Question: I'm currently putting a basic page together using the Bootstrap framework in an ASP.NET MVC project.
I'm implementing a footer on the page using a NavBar class that is positioned statically at the bottom of the page. This works fine, but I'm left with a gap - as denoted by the red and yellow arrow in the image below' between the footer and the bottom of the page. I want the footer to go to the bottom of the page, how do I implement this?

Here is the current layout of the page:
'''
<html>
<head>
<meta charset="utf-8" />
<link href="\Bootstrap\cssootstrap.css" rel="stylesheet" />
<link href="\Bootstrap\cssootstrap-responsive.css" rel="stylesheet" />
<link href="\Bootstrap\cssootstrap-responsive.min.css" rel="stylesheet" />
<script src="\Scripts\jquery-2.1.1.min.js"></script>
<script src="\Bootstrap\jsootstrap.js"></script>
<title>
Hello!
</title>
</head>
<body>
<nav class="navbar navbar-inverse navbar-static-top">
<div class="navbar-inner">
<a class="brand">Test Site</a>
<a class="btn btn-navbar" data-toggle="collapse" data-target=".nav-collapse">
<span class="icon-bar"></span>
<span class="icon-bar"></span>
<span class="icon-bar"></span>
</a>
<div class="nav-collapse collapse">
<ul class="nav">
<li><a href="/Articles/List">Articles</a></li>
<li><a href="/Blogs/All">Blog</a></li>
<li><a href="/About">About</a></li>
<li class="dropdown">
<a class="dropdown-toggle" data-toggle="dropdown" href="#">
Test drop down
<b class=" caret"></b>
</a>
<ul class="dropdown-menu" role="menu" aria-labelledby="dropdownmenu">
<li><a href="http://www.google.com">Google</a></li>
<li><a href="http://www.amazon.com">Amazon</a></li>
<li><a href="http://www.aol.com">AOL</a></li>
</ul>
</li>
</ul>
</div>
</div>
</nav>
<div class="container">
<div class="row-fluid">
<div id="slidingCarousel" class="carousel slide">
<div class="carousel-inner">
<div class="item">
<img src="/Content/NewPana1.jpg" />
<div class="carousel-caption">
<h4>Pic1</h4>
<p>This is a pic</p>
</div>
</div>
<div class="item">
<img src="/Content/NewPana2.jpg" />
<div class="carousel-caption">
<h4>Pic2</h4>
<p>This is a pic</p>
</div>
</div>
<div class="item">
<img src="/Content/NewPana3.jpg" />
<div class="carousel-caption">
<h4>Pic3</h4>
<p>This is a pic</p>
</div>
</div>
</div>
<a class="carousel-control left" href="#slidingCarousel" data-slide="prev">&lsaquo;</a>
<a class="carousel-control right" href="#slidingCarousel" data-slide="next">&rsaquo;</a>
</div>
</div>
<script>
$(function () {
$('.carousel').carousel({
interval: 7000
});
});
</script>
<div class="row-fluid">
<div class="span12">
<div class="img-rounded">
<div class="hero-unit HeroUnitBackground">
<h1>Test</h1>
<p>Paragraph FTW</p>
<p><a class="btn btn-primary btn-large">Learn more</a></p>
</div>
</div>
</div>
</div>
<div class="row-fluid">
<div class="span4">
<h2>Lorem ipsum dolor sit amet, consectetur adipiscing elit.</h2><br />
Vivamus dictum ultricies nunc, nec egestas nisi molestie vel.
Sed sed tortor et nibh tincidunt vulputate. Cum sociis natoque penatibus et magnis
dis parturient montes, nascetur ridiculus mus. Duis porta, elit in pretium blandit,
felis enim auctor felis, quis porta augue tortor vel felis. Maecenas metus sapien,
laoreet eu magna id, interdum dapibus ligula. Sed vestibulum lectus lacus, ac varius quam fermentum et.
<br /><br />
</div>
<div class="span4">
<h2>Sed pulvinar nisi ut neque rhoncus, at aliquam mi scelerisque.</h2><br />
Suspendisse ac tempor tortor. Curabitur libero urna, scelerisque quis commodo ac,
sodales eu metus. Mauris rhoncus sit amet risus et eleifend. Mauris consectetur velit dui,
ut molestie risus porta nec. Mauris egestas in risus a scelerisque. Aliquam blandit,
ante adipiscing iaculis vehicula, magna mi imperdiet purus, convallis dignissim nisi velit nec justo.
Nullam et leo non lectus pretium tincidunt. Morbi congue enim eu aliquam tempor. Sed in imperdiet felis,
sed placerat arcu. Aliquam ligula orci, suscipit non lorem non, aliquet congue sapien.
<br /><br />
</div>
<div class="span4">
<h2>Nullam laoreet nisi ac ipsum semper, ornare auctor justo.</h2><br />
Suspendisse ac tempor tortor. Curabitur libero urna, scelerisque quis commodo ac,
sodales eu metus. Mauris rhoncus sit amet risus et eleifend. Mauris consectetur velit dui,
ut molestie risus porta nec. Mauris egestas in risus a scelerisque. Aliquam blandit,
ante adipiscing iaculis vehicula, magna mi imperdiet purus, convallis dignissim nisi velit nec justo.
Nullam et leo non lectus pretium tincidunt. Morbi congue enim eu aliquam tempor. Sed in imperdiet felis,
sed placerat arcu. Aliquam ligula orci, suscipit non lorem non, aliquet congue sapien.
<br /><br />
</div>
</div>
<div class="row-fluid">
<div class=" span12"><img class="img-rounded" src="/Content/NewPana4.jpg"> </div>
</div>
<div class="row-fluid">
<div class="span6">
<h2>
Neque porro quisquam est qui dolorem ipsum quia dolor sit amet, consectetur, adipisci velit
</h2>
Morbi sollicitudin, leo at tristique hendrerit, lacus purus posuere eros,
quis feugiat mauris nisl ut eros. Aliquam id dapibus turpis, ut laoreet neque.
Curabitur elit arcu, congue ac augue in, tempor pharetra ante. Nulla eu iaculis lorem.
Nullam convallis nibh vel vulputate convallis. Suspendisse eget sollicitudin quam.
Suspendisse eu mi enim. Fusce mollis nec eros sit amet interdum. Donec non euismod arcu.
Integer porta, arcu eget porttitor feugiat, lorem ante congue sem, nec aliquet neque mauris id nulla.<br /><br />
<div class=" text-center">
<img class="img-rounded" src="\Content\Land1.jpg" />
</div>
<br /><br />
</div>
<div class="span6">
<div class="FooterBackground">
<h2>
Neque porro quisquam est qui dolorem ipsum quia dolor sit amet, consectetur, adipisci velit
</h2>
Morbi sollicitudin, leo at tristique hendrerit, lacus purus posuere eros,
quis feugiat mauris nisl ut eros. Aliquam id dapibus turpis, ut laoreet neque.
Curabitur elit arcu, congue ac augue in, tempor pharetra ante. Nulla eu iaculis lorem.
Nullam convallis nibh vel vulputate convallis. Suspendisse eget sollicitudin quam.
Suspendisse eu mi enim. Fusce mollis nec eros sit amet interdum. Donec non euismod arcu.
Integer porta, arcu eget porttitor feugiat, lorem ante congue sem, nec aliquet neque mauris id nulla.<br /><br />
</div>
<div class=" text-center">
<img class="img-rounded" src="\Content\Land2.jpg" />
<br /><br />
</div>
</div>
</div>
</div>
<nav class="navbar navbar-inverse navbar-static-bottom">
<div class="navbar-inner">
Test
</div>
</nav>
</body>
</html>
'''
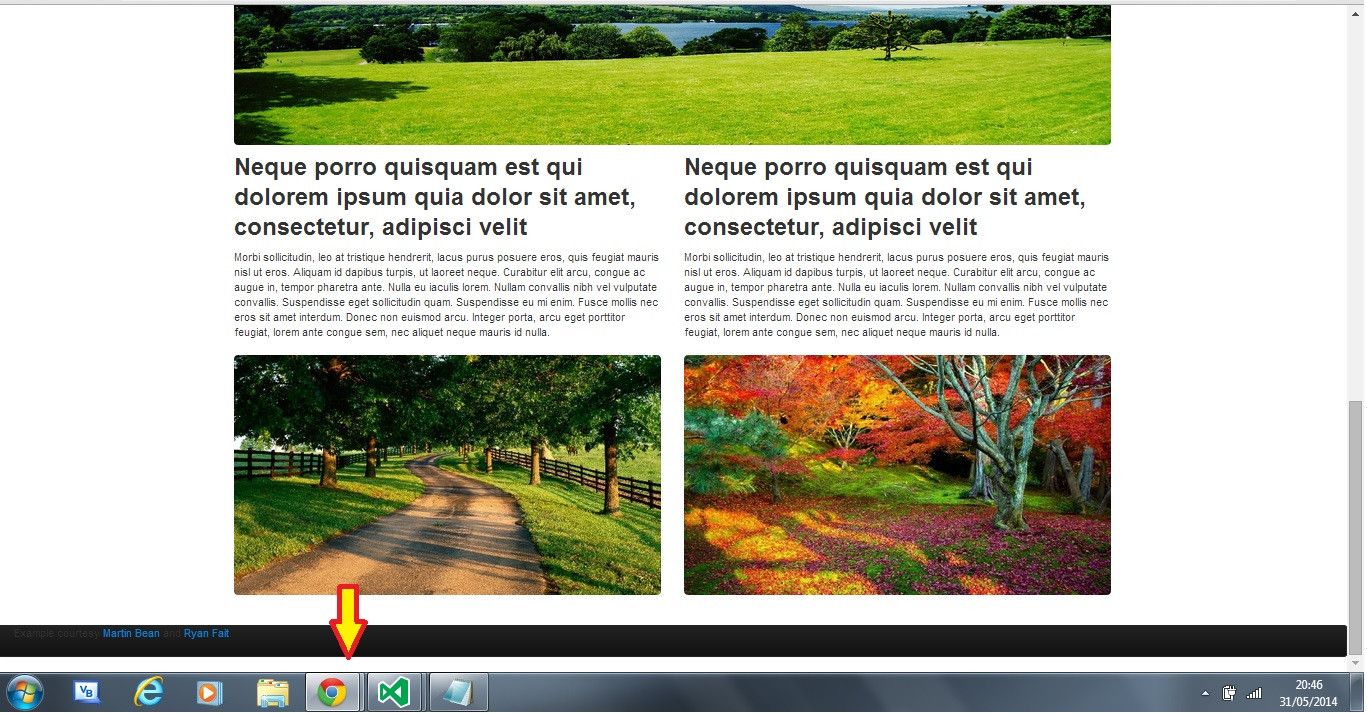
Answer: Managed to sort this in the end.
this is the end result:

Found an example on the web using the '<footer></footer>' tag.
The css for the footer tag:
'''
footer {
color: #666;
background: #222;
padding: 17px 0 18px 0;
border-top: 1px solid #000;
height: 160px;
}
'''